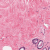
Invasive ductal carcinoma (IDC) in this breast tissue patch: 0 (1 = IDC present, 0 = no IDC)